Question: I have the following piece of code:
'''
$(".option_box .option_name").click(function () {
$(this).siblings(".collapsible").toggle();
$(this).toggleClass("hided");
});
$(".option_box .attribute_group_name").click(function () {
$(this).siblings(".attribute_box").toggle();
$(this).toggleClass("hided");
});
'''
The HTML code associated with it is:
'''
<div class="option_box" style="left:140px;">
<div class="option_name">Gama</div>
<table class="collapsible">
<tr>
<td><input id="gama_1" class="gama_value filtered" type="checkbox" name="gama[]" value="1" /></td>
<td><label for="gama_1">Correcta</label></td>
</tr>
<tr>
<td><input id="gama_2" class="gama_value filtered" type="checkbox" name="gama[]" value="2" /></td>
<td><label for="gama_2">Aficionado</label></td>
</tr>
<tr>
<td><input id="gama_3" class="gama_value filtered" type="checkbox" name="gama[]" value="3" /></td>
<td><label for="gama_3">Entusiasta</label></td>
</tr>
<tr>
<td><input id="gama_4" class="gama_value filtered" type="checkbox" name="gama[]" value="4" /></td>
<td><label for="gama_4">Purista</label></td>
</tr>
<tr>
<td><input id="gama_5" class="gama_value filtered" type="checkbox" name="gama[]" value="5" /></td>
<td><label for="gama_5">Exclusive</label></td>
</tr>
</table>
</div>
'''
Which, visually produces this:

My problem is I want for the dropdown (which, in practical reality, is a element with a table inside) to close when I move the mouse out of it but, as you can see, it's not that easy, as it's not a matter of declaring a .mouseout event like I did in the beginning.
The dropdown is composed of two parts, the 'header' and the 'body' and I want for the whole dropdown to close itself when I abandon either one or the other but, so far, no luck. I lack some real knowledge in jQuery (just a bare touch here and there, but nothing stellar for the moment), so I'm confused. I tried .mouseout, .mouseleave, .focusout and other methods.
I've even resorted to jQuery++ to use the method but I'm equally lost. Could any of you point me to the right direction?
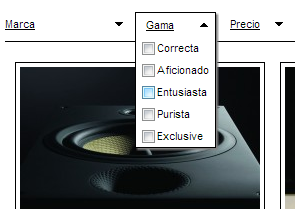
Answer: As i understood: you would like to collapse table with mouseout. Why don't you add something like this:
'''
$(".collapsible").mouseleave(function() {
$(".collapsible").hide();
})
'''
doesn't it work for you?